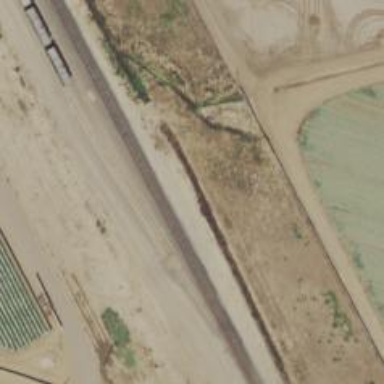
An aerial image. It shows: Railway siding for service.